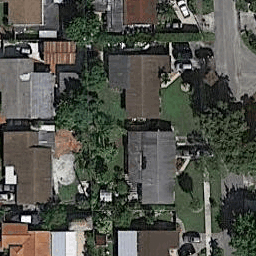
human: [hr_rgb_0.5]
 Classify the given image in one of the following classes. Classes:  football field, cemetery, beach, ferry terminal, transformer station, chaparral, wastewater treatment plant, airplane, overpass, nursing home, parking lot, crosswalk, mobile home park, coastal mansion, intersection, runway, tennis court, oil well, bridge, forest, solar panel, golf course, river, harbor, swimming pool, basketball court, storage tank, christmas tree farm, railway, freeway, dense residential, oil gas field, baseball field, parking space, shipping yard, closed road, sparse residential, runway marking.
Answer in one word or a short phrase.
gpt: dense residential